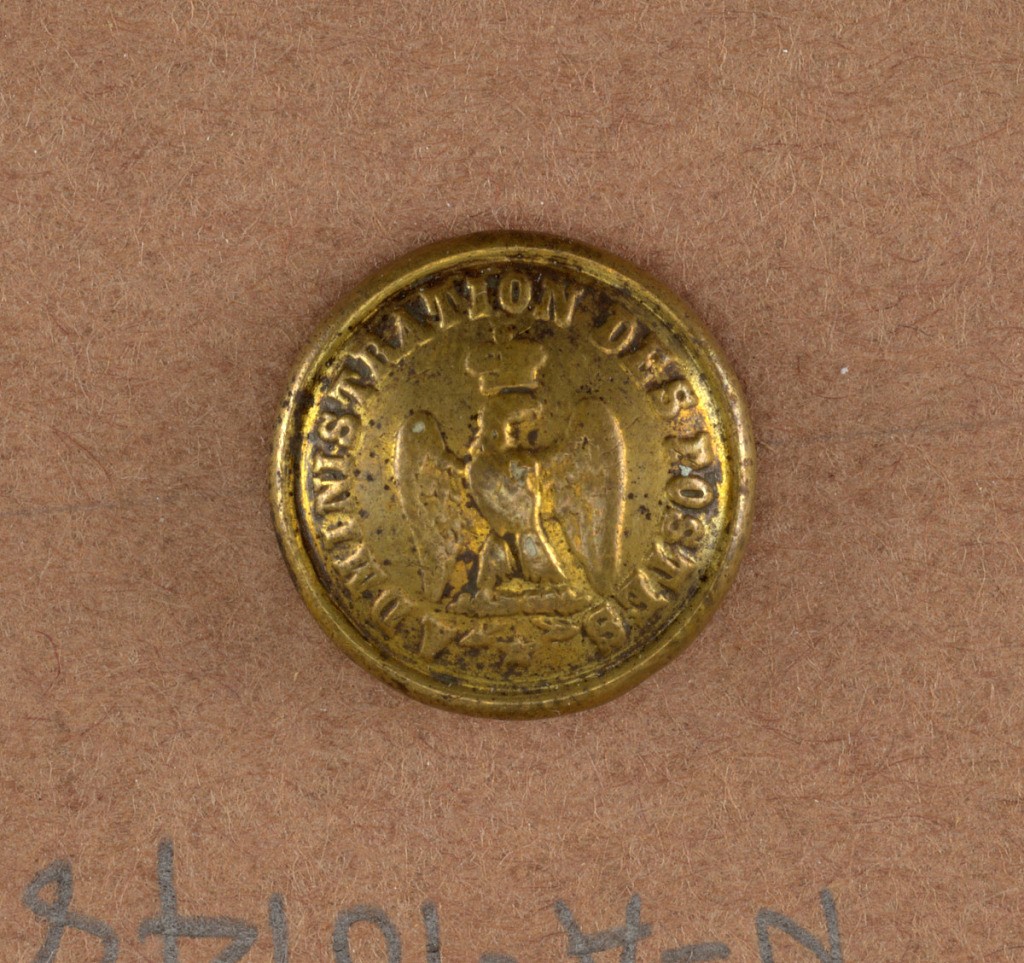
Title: Button
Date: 1852–70
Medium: A) Brass B) Pewter
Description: Component -a is on card i80
Component -b is on card C